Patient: sex F, age 76
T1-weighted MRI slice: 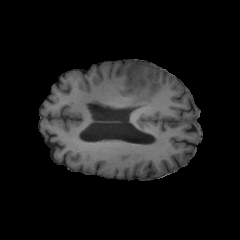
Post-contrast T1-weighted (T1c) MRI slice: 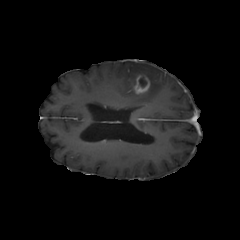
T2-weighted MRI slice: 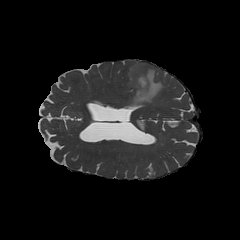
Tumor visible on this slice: yes
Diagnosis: Glioblastoma, IDH-wildtype
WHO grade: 4